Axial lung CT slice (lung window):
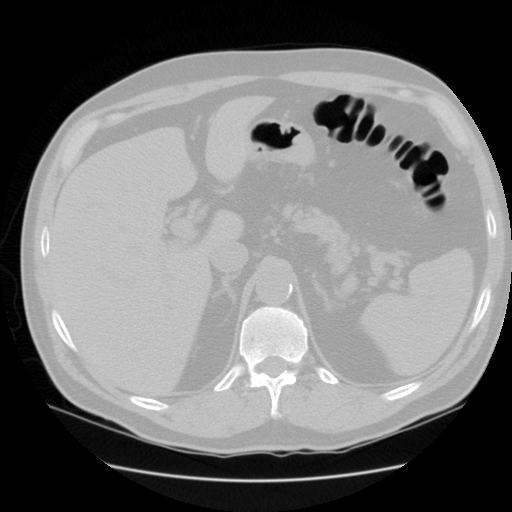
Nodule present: no